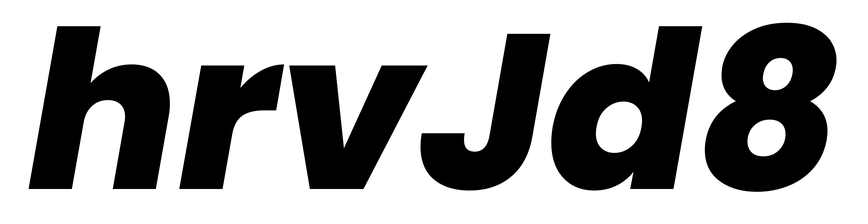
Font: Poppins-ExtraBoldItalic